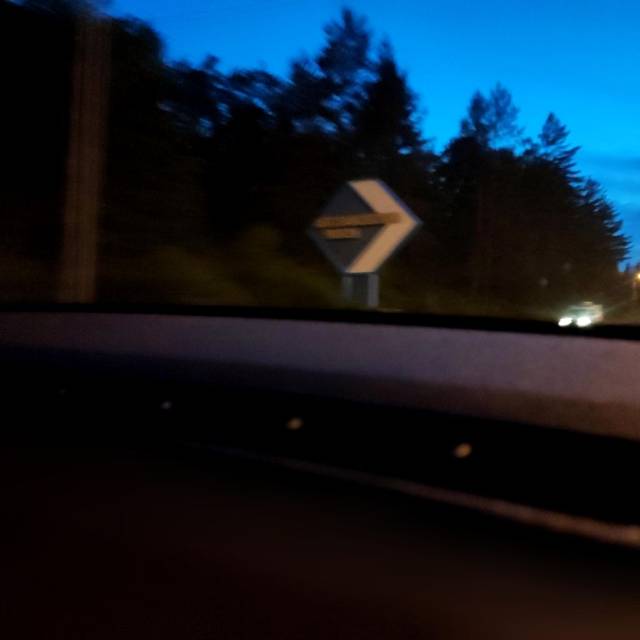
Region: Russia
Coordinates: 53.494, 49.292